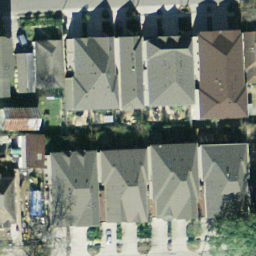
Label: residential